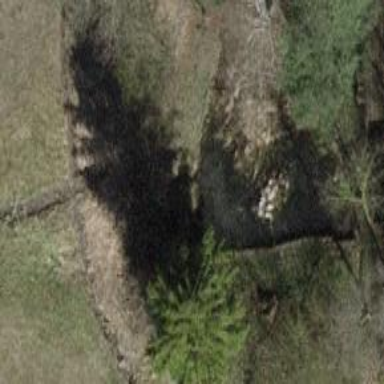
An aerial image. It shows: Pond with natural water.